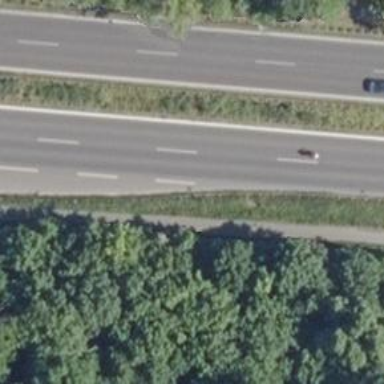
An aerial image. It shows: Trunk highway.